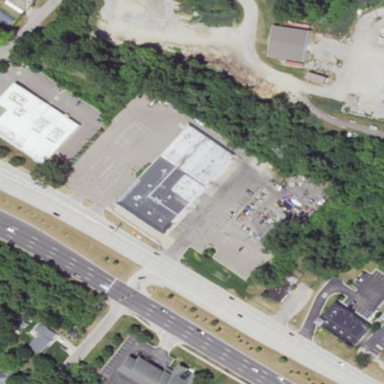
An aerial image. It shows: Building housing motorcycle shop.